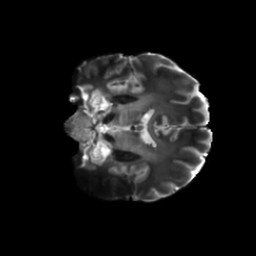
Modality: T2w
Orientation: coronal
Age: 30
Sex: female
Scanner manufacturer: siemens
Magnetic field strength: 6.98 T
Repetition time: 7.776 s
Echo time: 0.076 s